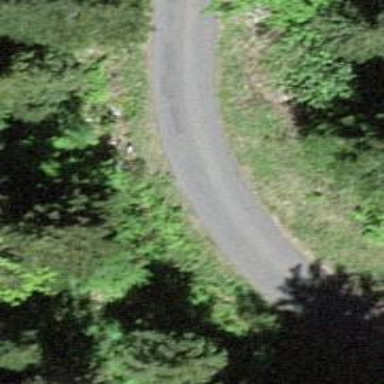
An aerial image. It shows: Well-maintained track road with grade 1 tracktype.